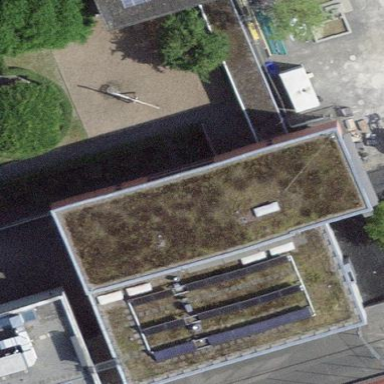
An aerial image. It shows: School building.